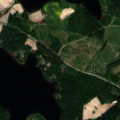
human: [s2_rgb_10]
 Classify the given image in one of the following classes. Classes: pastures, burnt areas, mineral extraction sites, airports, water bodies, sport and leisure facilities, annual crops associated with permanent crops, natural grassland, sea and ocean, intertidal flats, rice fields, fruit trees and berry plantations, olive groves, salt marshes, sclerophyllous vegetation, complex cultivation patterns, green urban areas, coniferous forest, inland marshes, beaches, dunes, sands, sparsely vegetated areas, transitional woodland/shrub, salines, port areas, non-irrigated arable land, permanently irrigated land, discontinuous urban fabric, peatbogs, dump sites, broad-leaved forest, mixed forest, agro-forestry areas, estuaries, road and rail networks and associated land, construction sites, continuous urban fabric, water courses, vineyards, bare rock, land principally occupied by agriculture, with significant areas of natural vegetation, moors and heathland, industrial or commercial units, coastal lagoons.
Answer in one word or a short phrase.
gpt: land principally occupied by agriculture, with significant areas of natural vegetation, coniferous forest, mixed forest, water bodies